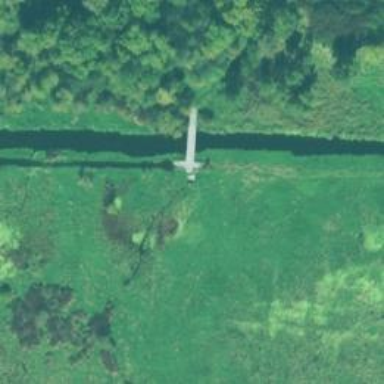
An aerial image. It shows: Footway on bridge.